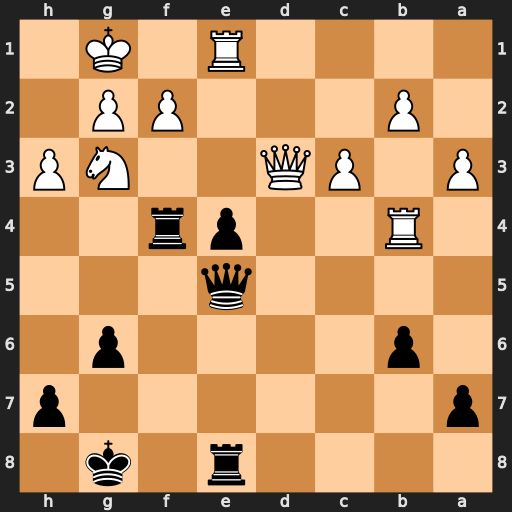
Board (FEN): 4r1k1/p6p/1p4p1/4q3/1R2pr2/P1PQ2NP/1P3PP1/4R1K1
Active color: b
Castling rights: -
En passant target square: -
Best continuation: exd3 Rxe5 Rxe5